Aerial crown-view tile of a tropical tree (Barro Colorado Island, Panama), acquired 20240716:
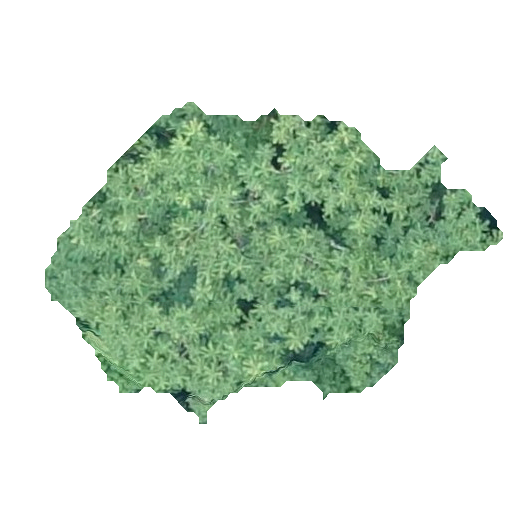
Species: Spondias radlkoferi
GBIF accepted scientific name: Spondias radlkoferi
Crown area: 142.721 m²